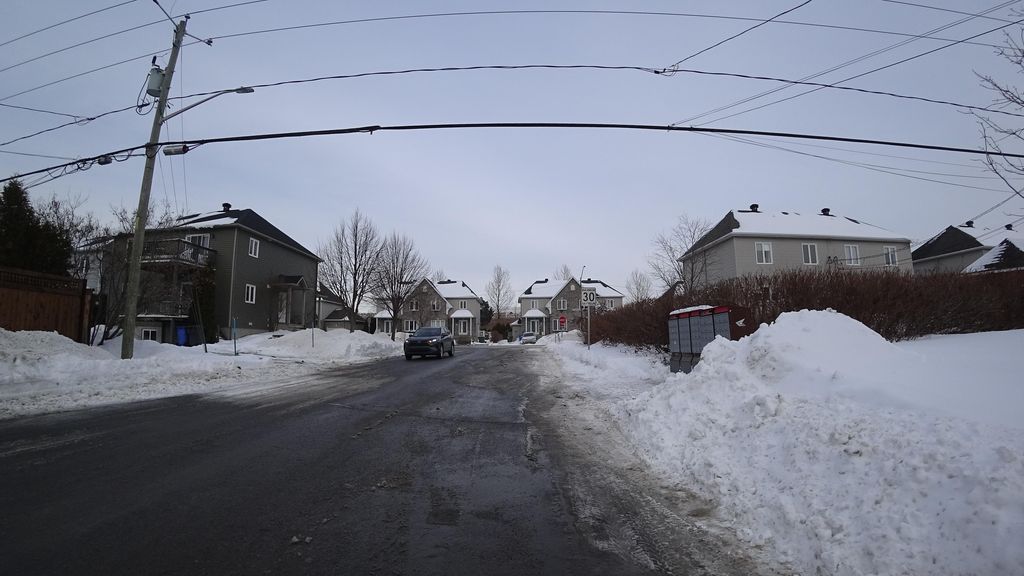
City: quebec_city